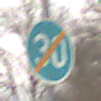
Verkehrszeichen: EndeMindestgeschwindigkeit
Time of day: Midday
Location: Outdoor (Nature)
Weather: Overcast
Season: NotSpecified
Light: Natural